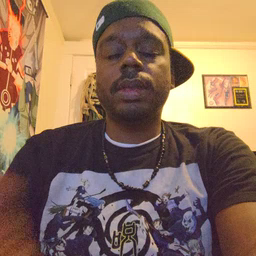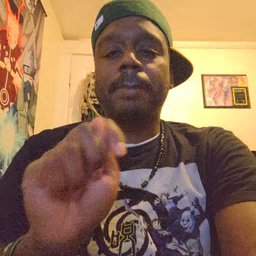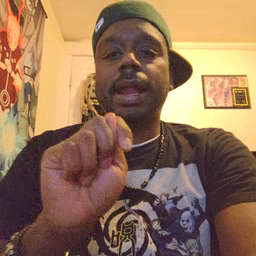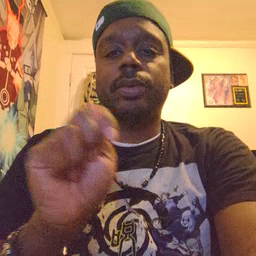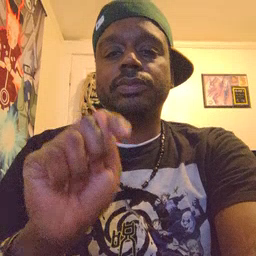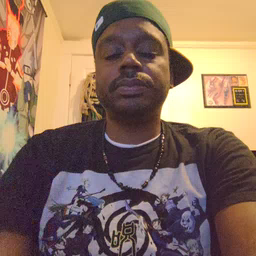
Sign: potty